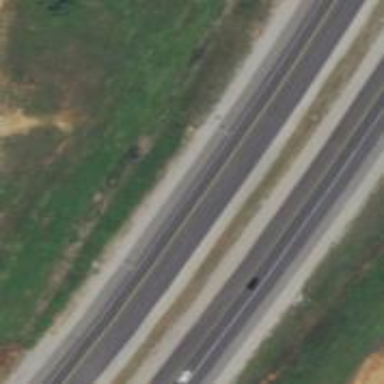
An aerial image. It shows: Asphalt motorway.